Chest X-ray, PA view. Patient: 48 years old, sex M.
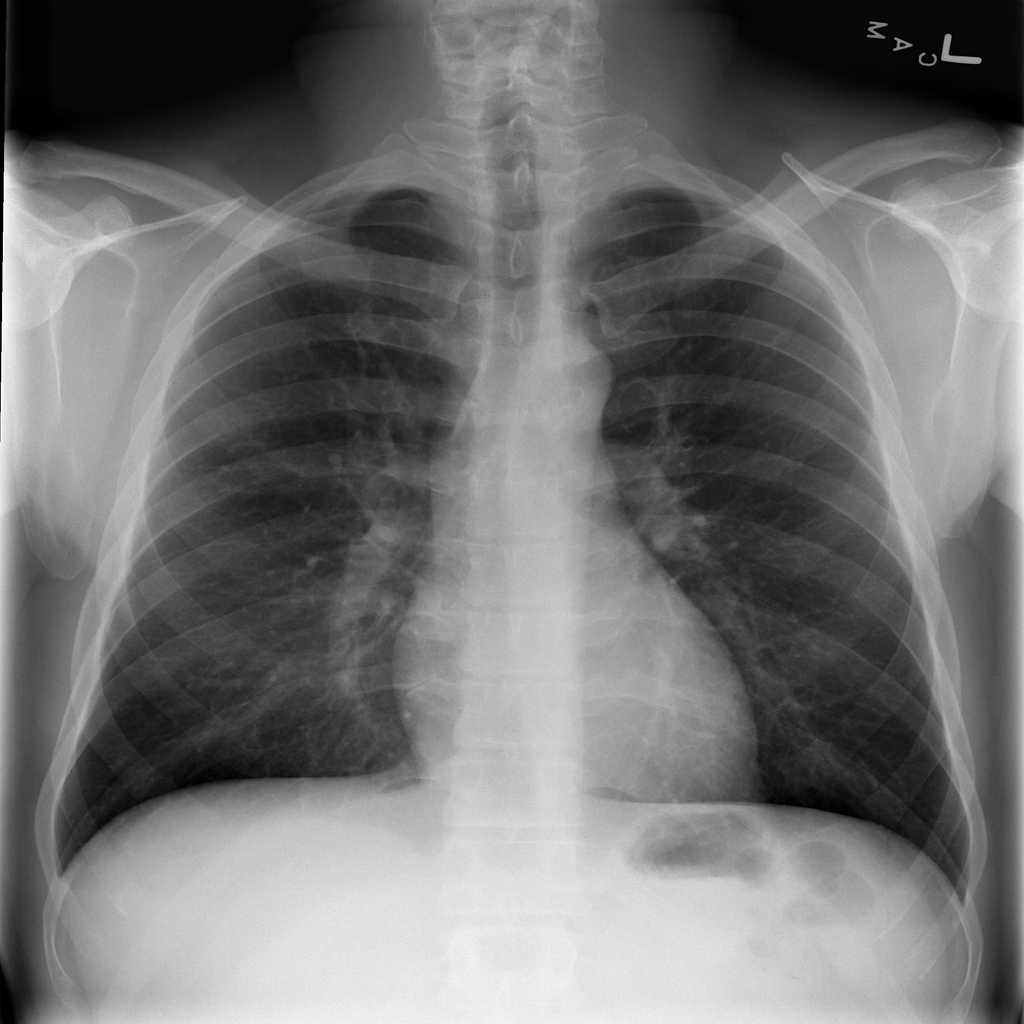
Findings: No Finding